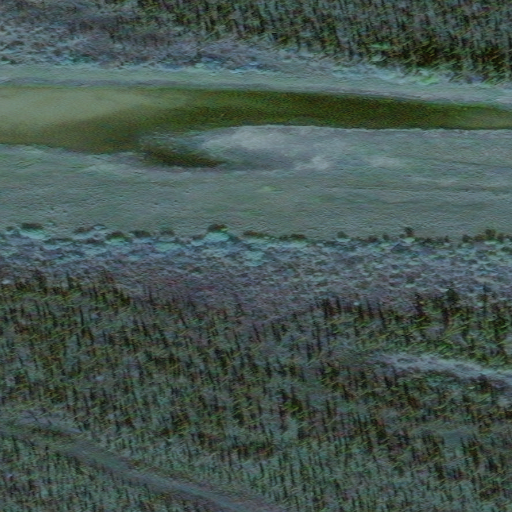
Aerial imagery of beach in Alaska named Hughes Bar containing only unknown